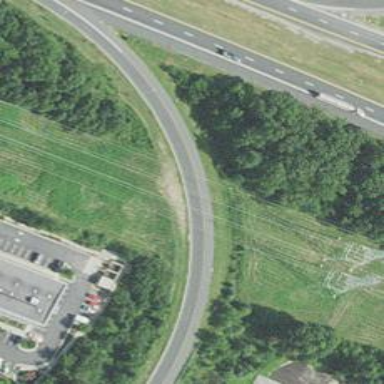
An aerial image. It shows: Trunk link highway.